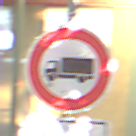
Verkehrszeichen: VerbotFuerKraftfahrzeugeUeberDreiKommaFuenfTonnen
Zusatzzeichen unten: ZeitangabenMitBeschraenkungAufWochentage8
Umgebung: Roofed, Special
Tageszeit: MorningAfternoon
Wetter: NotSpecified
Licht: Artificial
Jahreszeit: NotSpecified
Kontrast: MediumContrast